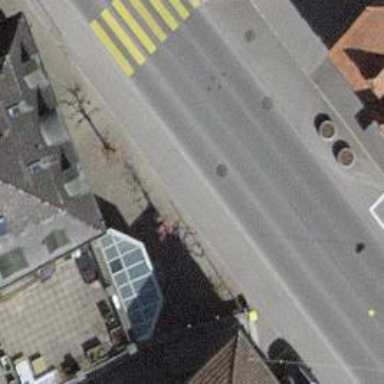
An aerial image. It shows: Post box is visible.